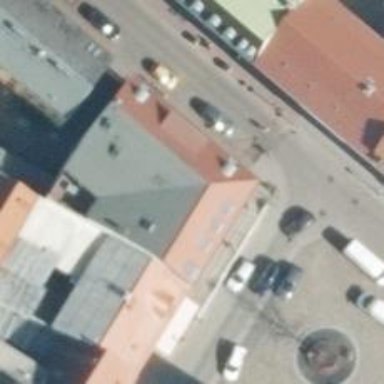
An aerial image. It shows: Clothing store.